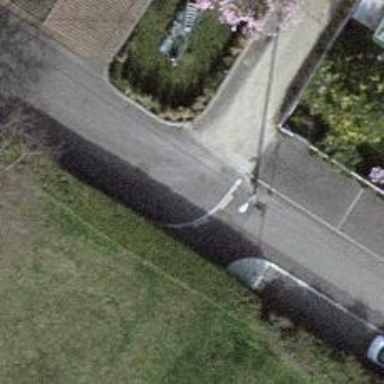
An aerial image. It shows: Residential road with opposite cycleway.